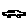
Label: car